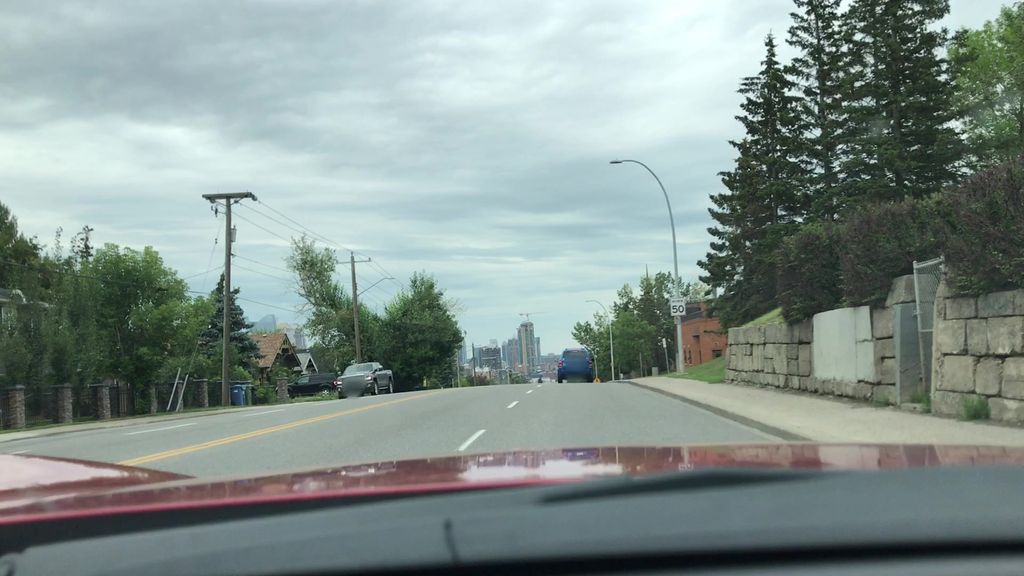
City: calgary